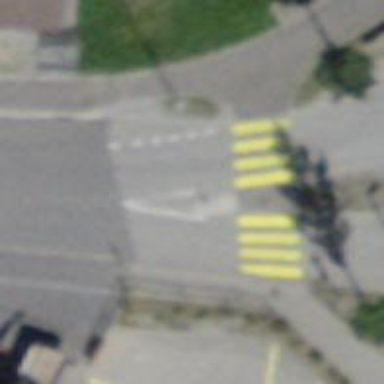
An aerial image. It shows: Uncontrolled zebra crossing on the road.